Question: When I attempt to create a doc for a directive a squiggly line appears under @ngdoc and when the mouse is over it the information says there is a typo:

Why isn't @ngdoc recognised as a valid element in the doc? In the video for the it seems to be valid <URL>
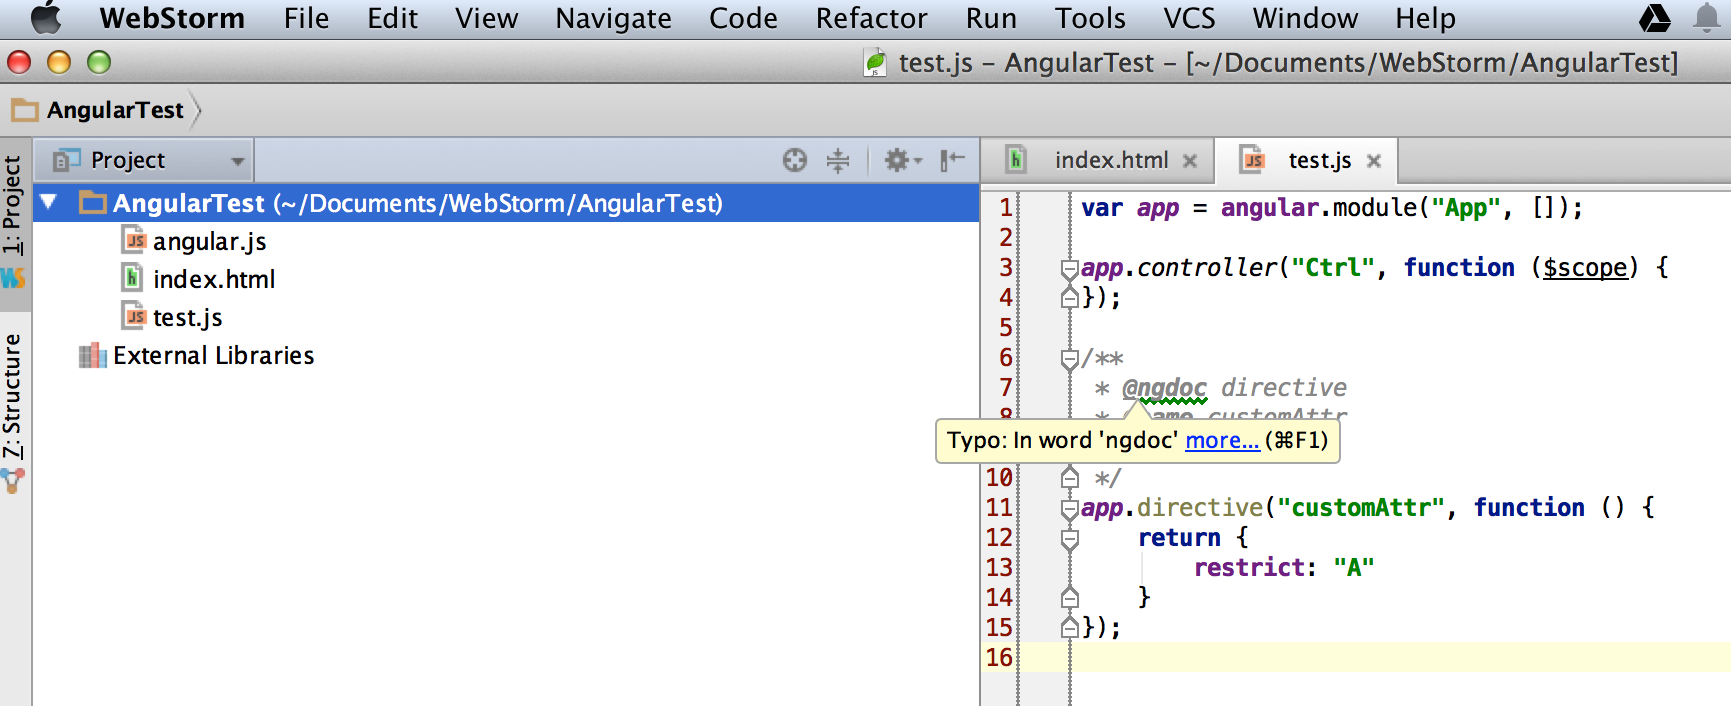
Answer: 1. @ngdoc is somehow supported - information provided in this annotation is used for type hinting in Angular projects
2. If you think that this tag should be added to JSDoc tags completion, please feel free to file a request to youtrack, http://youtrack.jetbrains.com/issues/WEB
3. unfortunately spelling errors are often shown even for supported tags, etc. Please see WI-4762